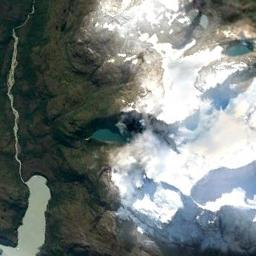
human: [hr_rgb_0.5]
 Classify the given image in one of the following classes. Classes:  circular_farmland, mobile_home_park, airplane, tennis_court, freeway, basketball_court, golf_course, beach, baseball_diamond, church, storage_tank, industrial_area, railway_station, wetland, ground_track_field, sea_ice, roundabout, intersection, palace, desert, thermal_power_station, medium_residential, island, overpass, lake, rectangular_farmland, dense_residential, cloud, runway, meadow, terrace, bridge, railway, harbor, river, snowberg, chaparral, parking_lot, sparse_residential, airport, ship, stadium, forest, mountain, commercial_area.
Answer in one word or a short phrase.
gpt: snowberg